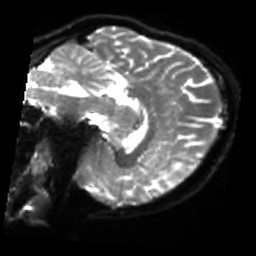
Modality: sbref
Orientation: sagittal
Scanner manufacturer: siemens
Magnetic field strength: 3 T
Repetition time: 4 s
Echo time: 0.0594 s